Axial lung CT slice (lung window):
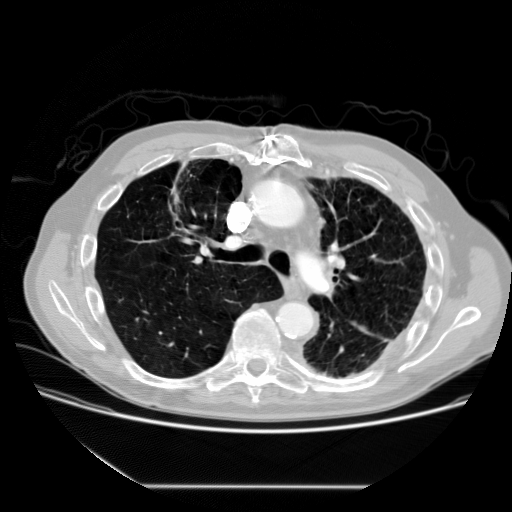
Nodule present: no